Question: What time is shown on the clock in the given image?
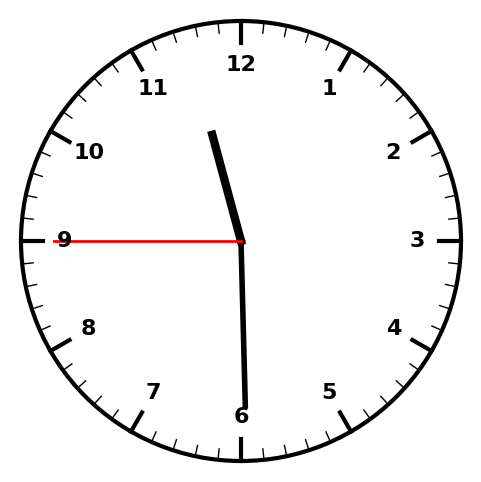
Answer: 11:29:45